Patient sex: M
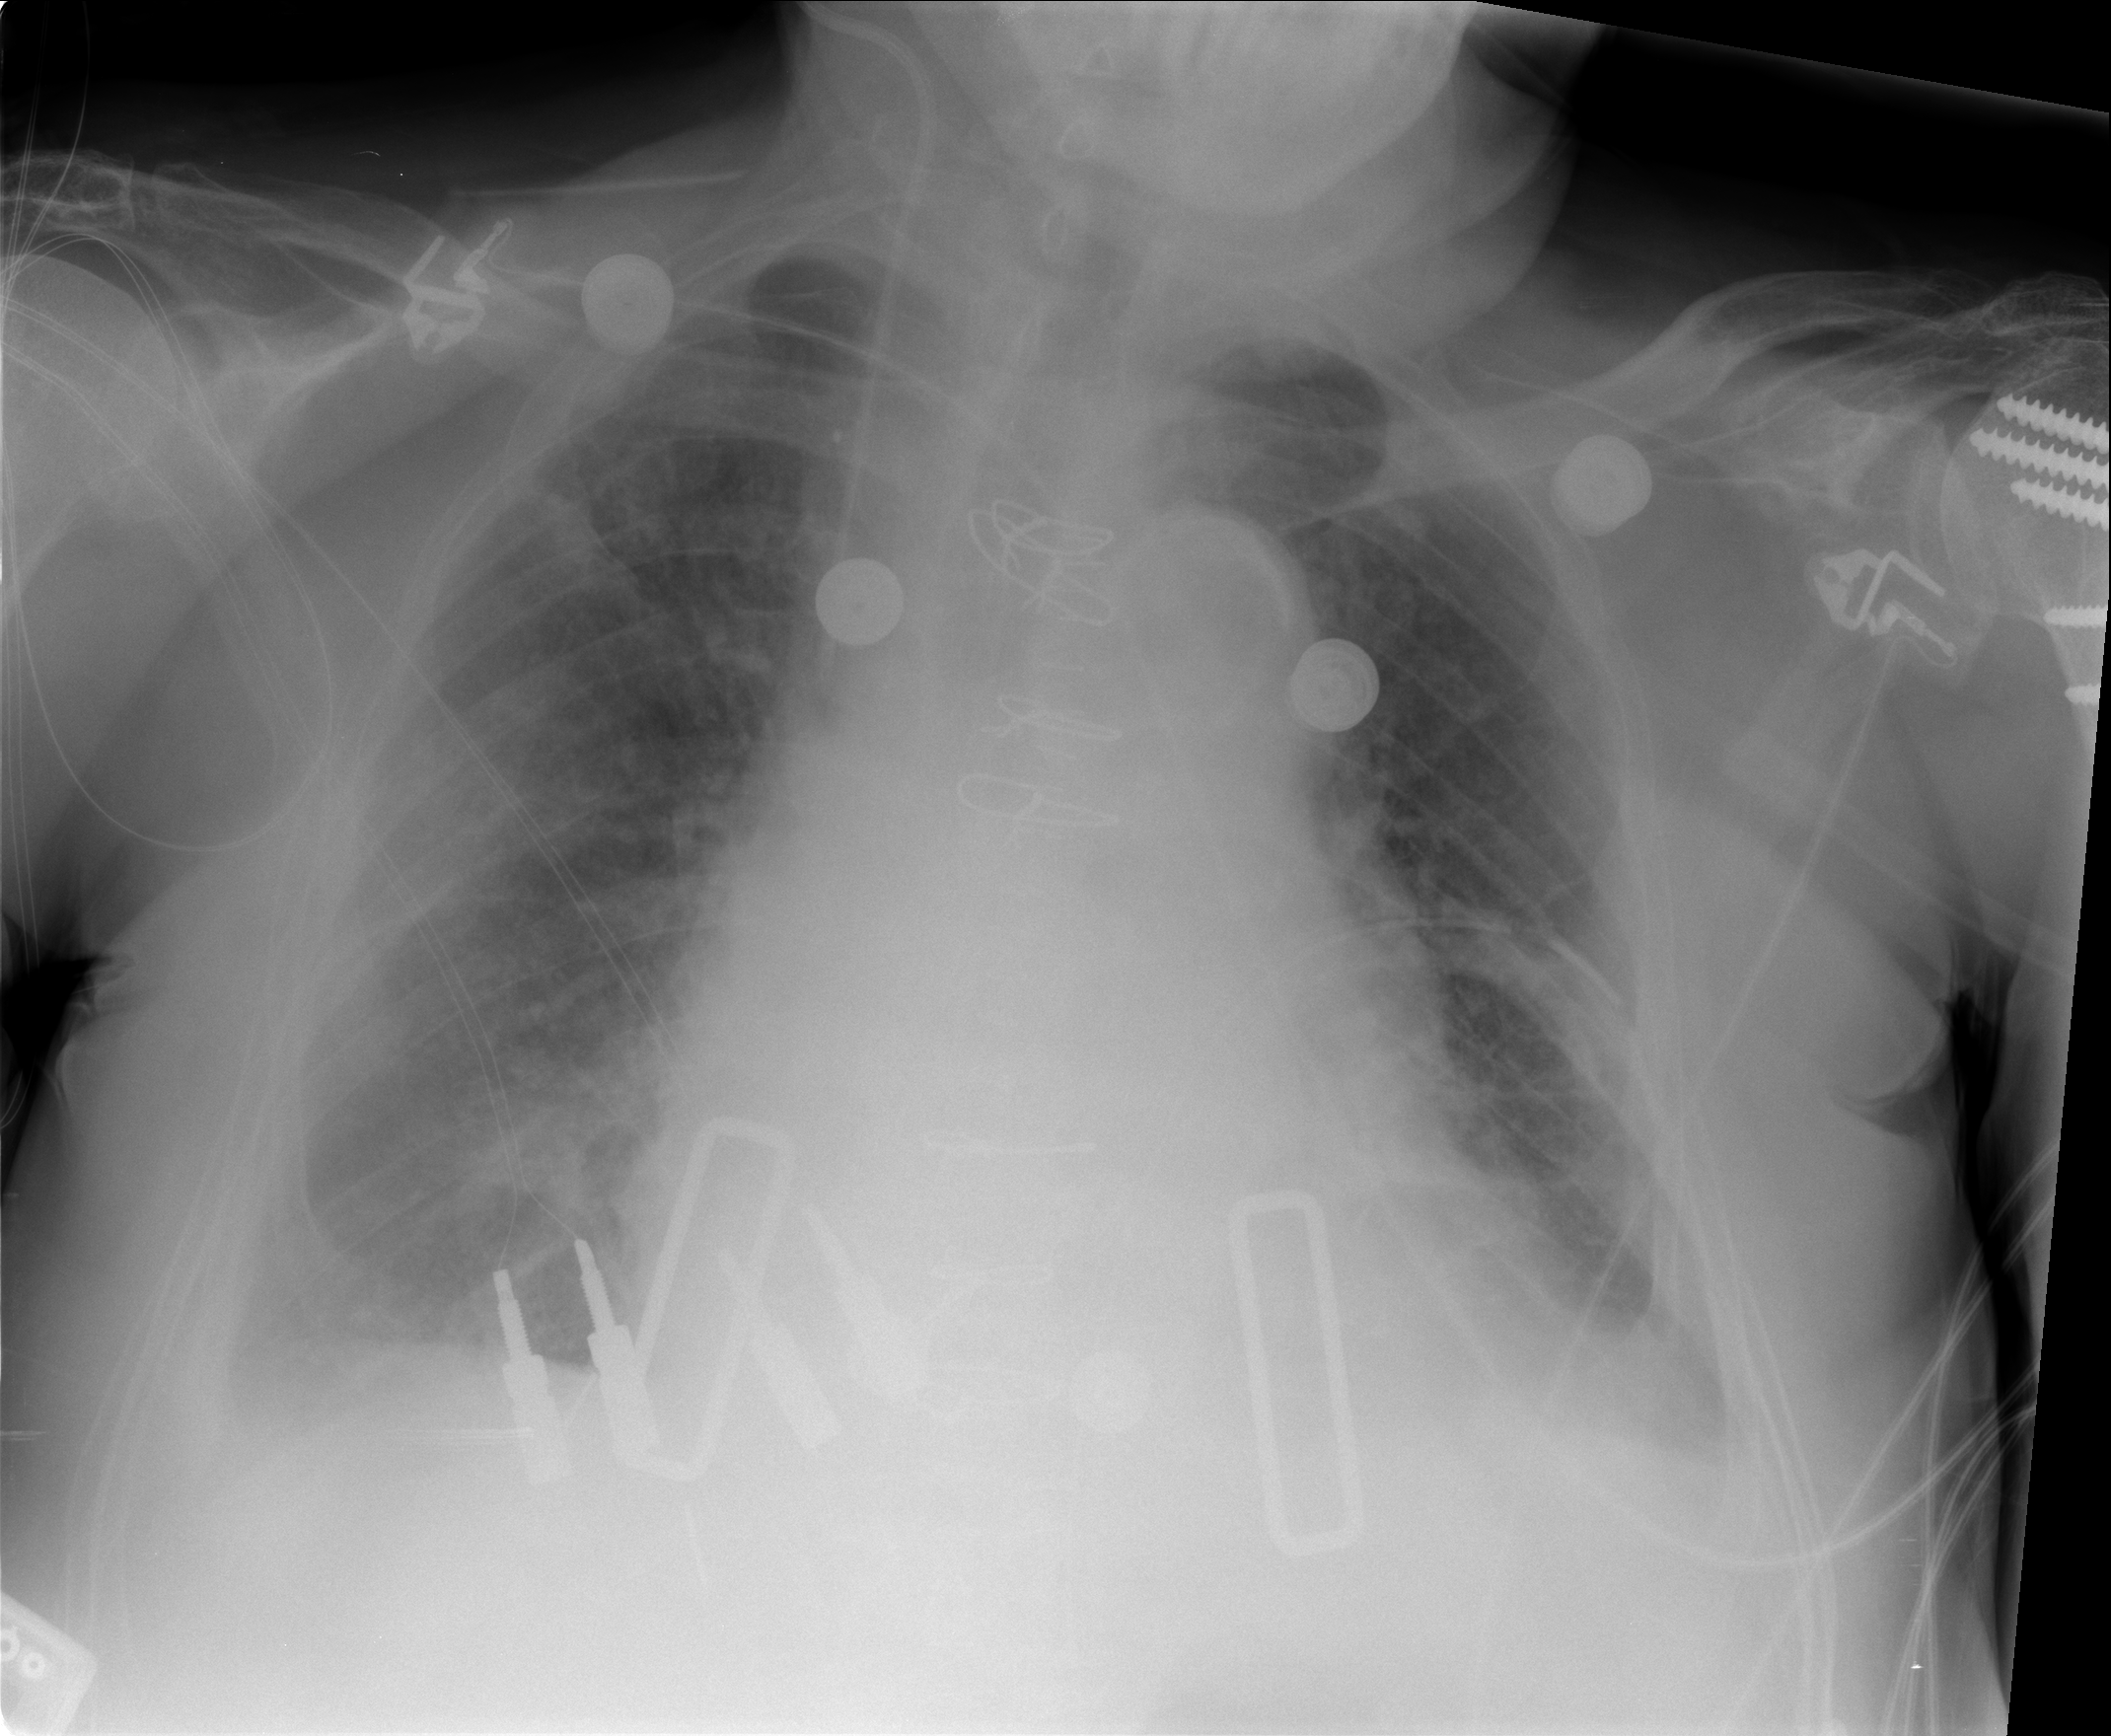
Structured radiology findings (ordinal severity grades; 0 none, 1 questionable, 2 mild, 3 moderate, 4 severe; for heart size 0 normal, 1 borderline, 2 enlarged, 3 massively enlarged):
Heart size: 2
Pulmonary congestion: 2
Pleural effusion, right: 1
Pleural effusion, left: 2
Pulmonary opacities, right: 0
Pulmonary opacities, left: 0
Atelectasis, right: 0
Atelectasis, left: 2